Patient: sex M, age 54
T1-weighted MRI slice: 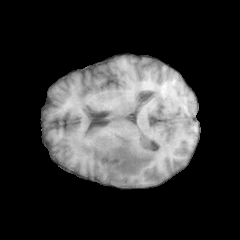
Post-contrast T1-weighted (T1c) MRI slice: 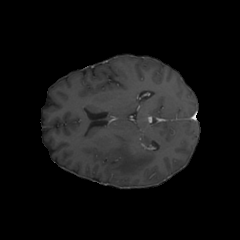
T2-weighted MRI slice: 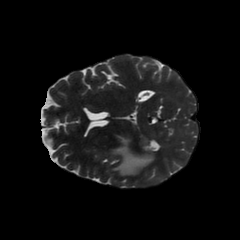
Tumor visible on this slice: yes
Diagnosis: Glioblastoma, IDH-wildtype
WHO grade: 4